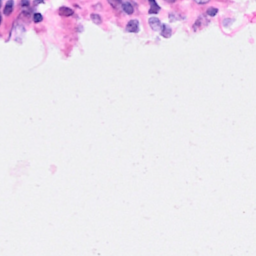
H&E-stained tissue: Breast